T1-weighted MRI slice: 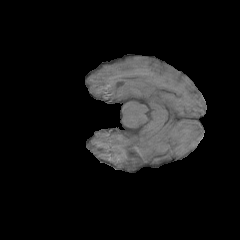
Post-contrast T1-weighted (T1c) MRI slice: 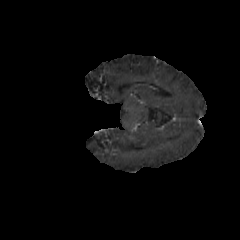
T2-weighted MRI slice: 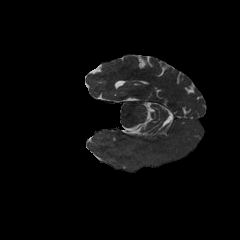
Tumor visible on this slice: no